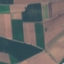
Land use / land cover: AnnualCrop